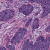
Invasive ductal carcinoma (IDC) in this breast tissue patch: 1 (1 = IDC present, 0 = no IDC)